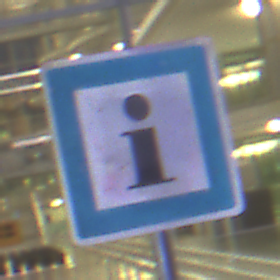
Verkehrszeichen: Informationsstelle
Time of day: Night
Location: Outdoor (Urban)
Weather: PartlyCloudy
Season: NotSpecified
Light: Artificial